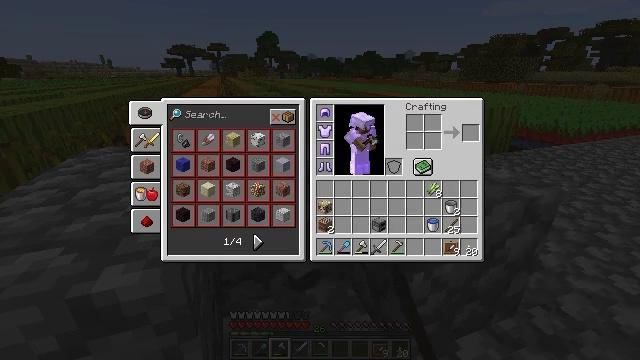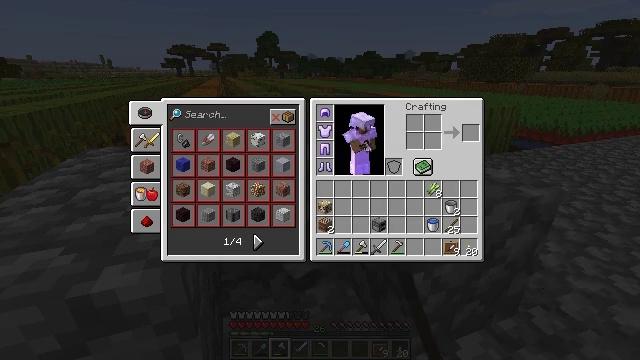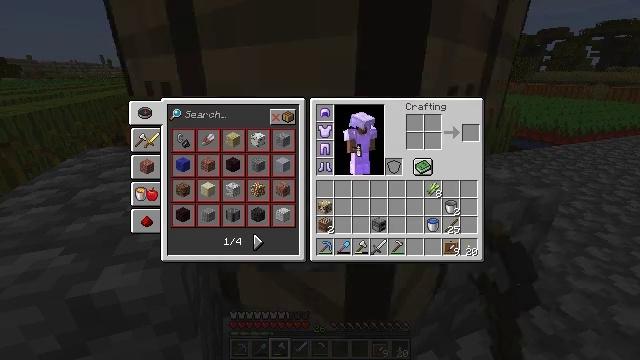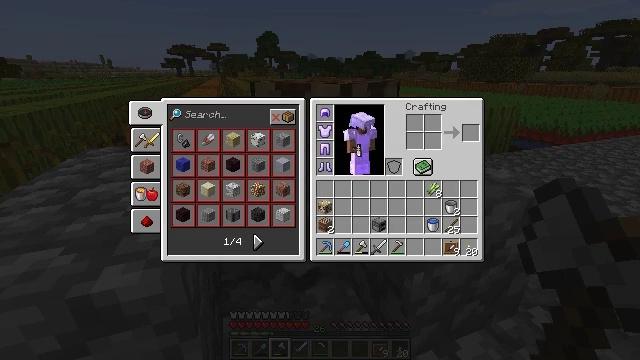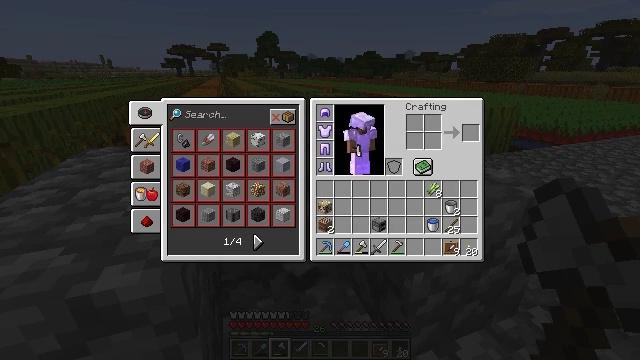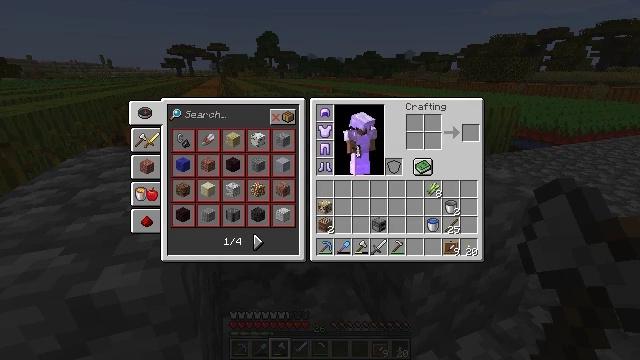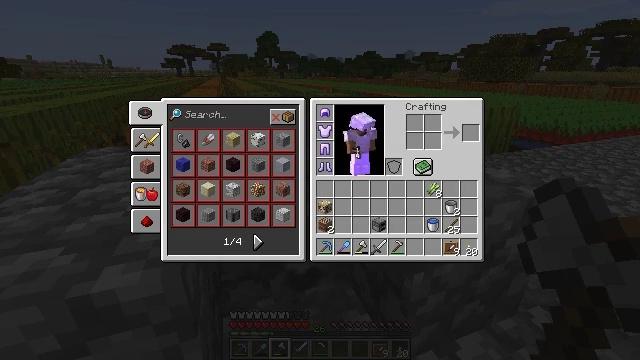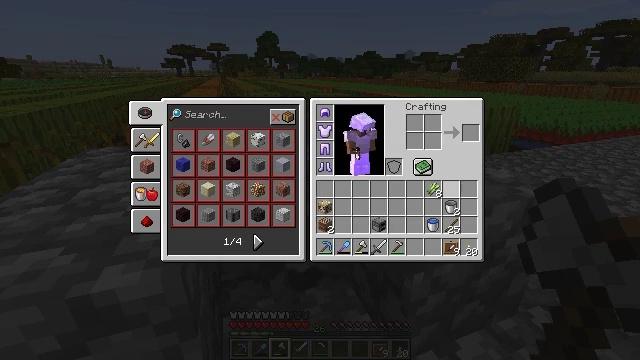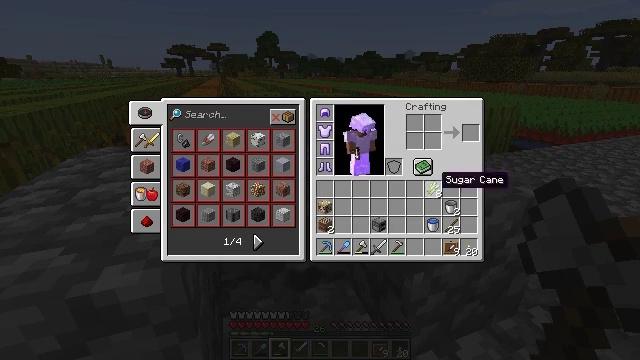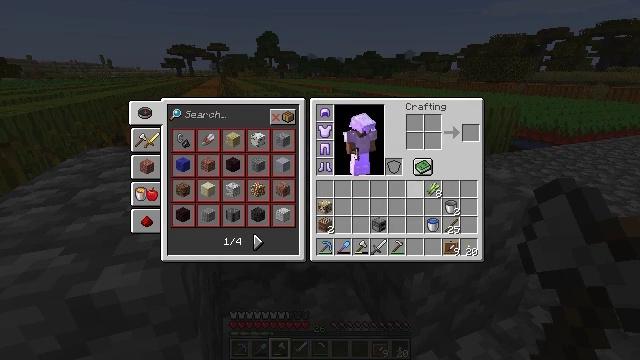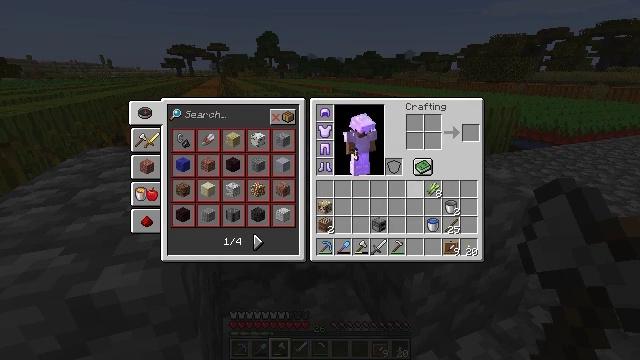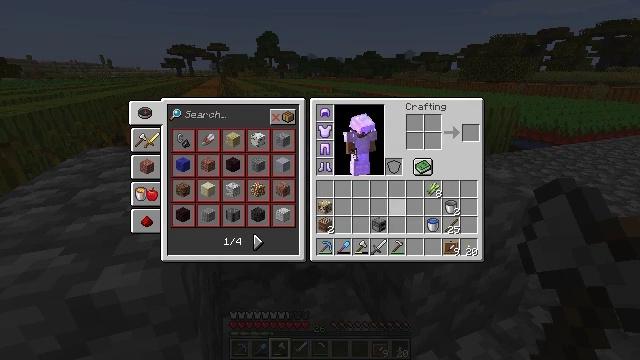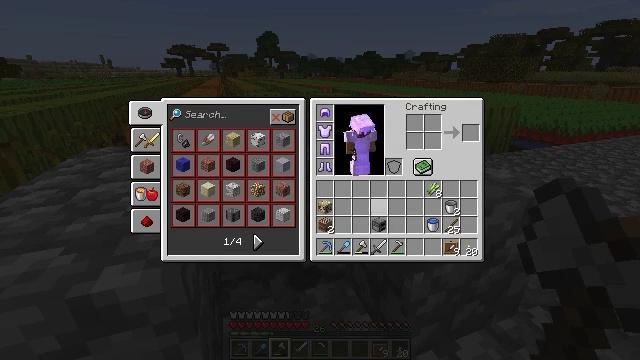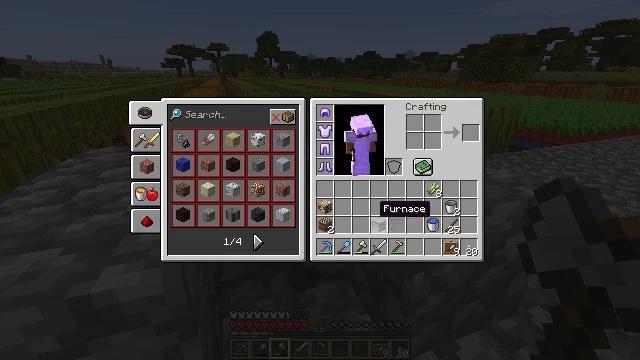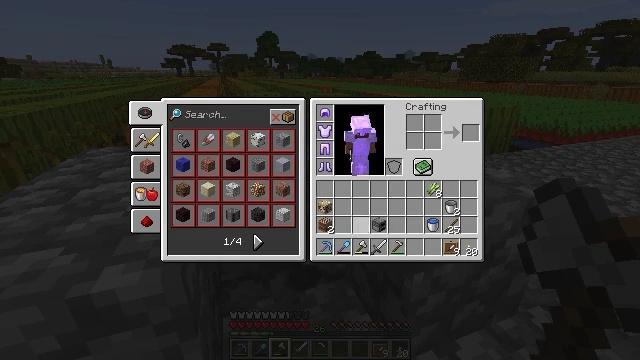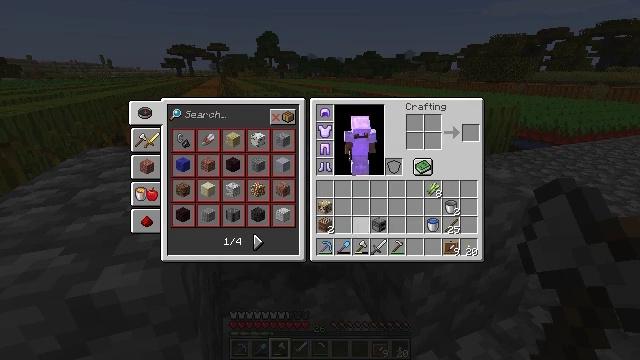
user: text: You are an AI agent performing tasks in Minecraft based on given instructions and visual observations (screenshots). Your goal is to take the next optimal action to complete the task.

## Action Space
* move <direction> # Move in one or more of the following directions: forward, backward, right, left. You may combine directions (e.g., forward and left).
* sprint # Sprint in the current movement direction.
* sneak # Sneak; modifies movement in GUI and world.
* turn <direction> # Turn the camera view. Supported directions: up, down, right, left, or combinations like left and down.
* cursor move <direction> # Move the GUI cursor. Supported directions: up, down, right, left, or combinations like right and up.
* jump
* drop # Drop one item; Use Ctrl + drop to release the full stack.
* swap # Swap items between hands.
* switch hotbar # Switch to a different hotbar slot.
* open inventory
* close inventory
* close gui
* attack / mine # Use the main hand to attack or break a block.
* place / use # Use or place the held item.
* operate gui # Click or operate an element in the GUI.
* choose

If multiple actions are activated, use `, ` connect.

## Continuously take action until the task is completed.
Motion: motion action
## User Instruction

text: Pick up the poppy from the field.
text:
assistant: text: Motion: open gui
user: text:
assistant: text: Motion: no_op
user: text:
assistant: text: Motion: cursor move left
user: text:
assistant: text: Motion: cursor move left
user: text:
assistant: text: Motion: cursor move left
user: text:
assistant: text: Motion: cursor move left and down
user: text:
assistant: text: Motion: cursor move left
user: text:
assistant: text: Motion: cursor move left
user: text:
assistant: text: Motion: cursor move left
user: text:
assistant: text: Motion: cursor move left
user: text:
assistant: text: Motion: cursor move left
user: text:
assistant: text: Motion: cursor move left
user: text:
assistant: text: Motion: cursor move left and down
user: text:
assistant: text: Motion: no_op
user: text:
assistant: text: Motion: no_op
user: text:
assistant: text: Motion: no_op
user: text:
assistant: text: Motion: no_op
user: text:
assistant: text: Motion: no_op
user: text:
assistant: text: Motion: operate gui
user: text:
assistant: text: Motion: operate gui
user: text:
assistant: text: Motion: operate gui
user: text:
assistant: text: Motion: cursor move right
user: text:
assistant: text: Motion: cursor move right and down
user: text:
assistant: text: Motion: cursor move right and down
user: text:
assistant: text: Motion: no_op
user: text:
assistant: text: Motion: operate gui
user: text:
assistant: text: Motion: operate gui
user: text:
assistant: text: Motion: operate gui
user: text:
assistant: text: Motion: no_op
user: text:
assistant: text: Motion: no_op